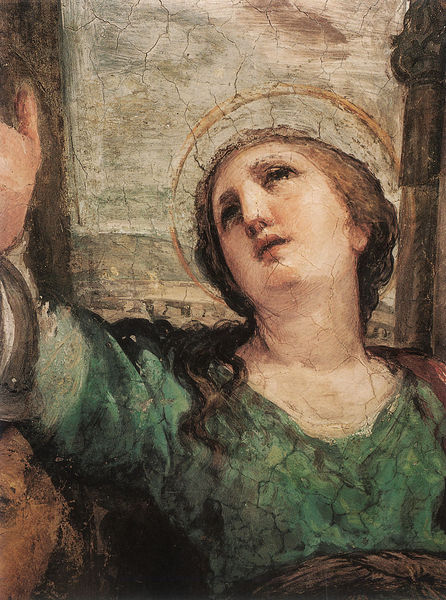
Titel: Der Präfekt Apronianus verurteilt die Hl. Bibiana
Künstler: Pietro da Cortona
Standort: Rom, Kirche St. Bibiana (EU - I - Latium)
Schlagwörter: gemälde, himmel, schatten, grün, ausschnitt, braun, frau, kleid, licht, mund, schwarz, säule, ausblick, blick, malerei, arm, augen, barock, trauer, öl, kirche, decke, detail, heiligenschein, sehnsucht, nimbus, heilige, maria, madonna, anbetung, bildausschnitt, lockern, visionen